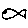
Label: fish